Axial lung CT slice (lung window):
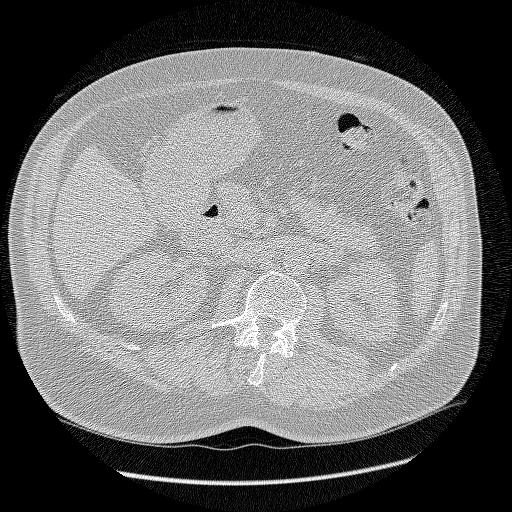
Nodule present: no